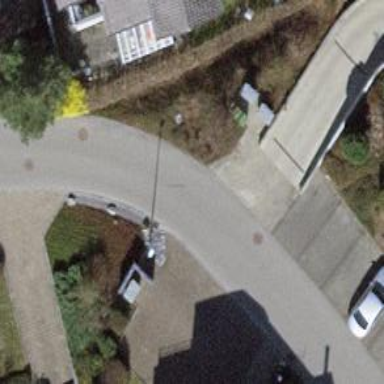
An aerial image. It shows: Asphalt road in residential area.